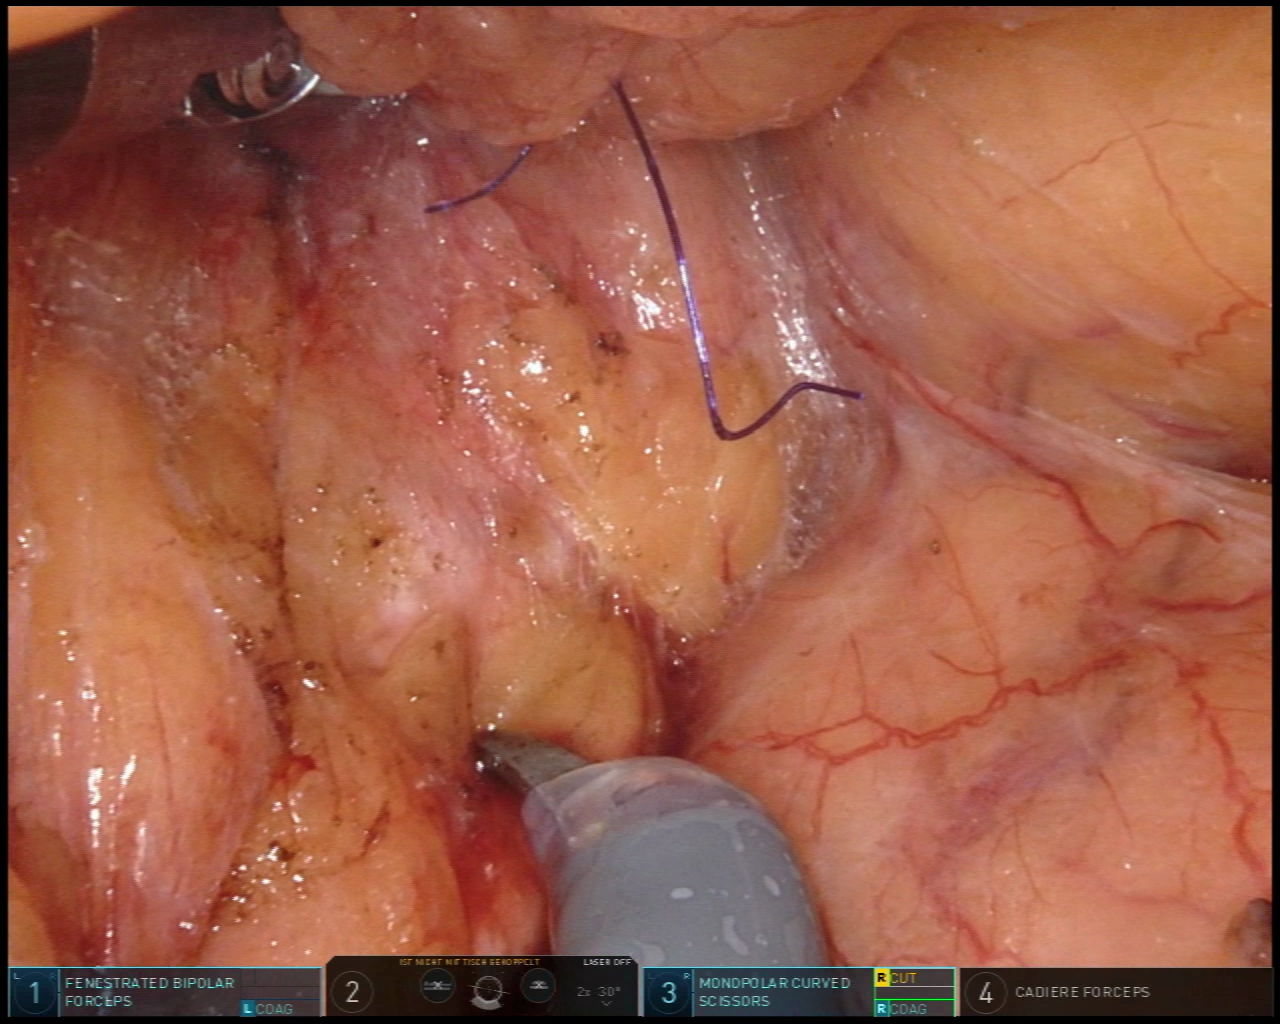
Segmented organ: pancreas
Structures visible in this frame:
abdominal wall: no
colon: no
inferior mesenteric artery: no
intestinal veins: no
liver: no
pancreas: yes
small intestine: no
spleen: no
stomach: no
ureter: no
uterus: no
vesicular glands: no